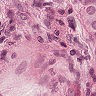
Metastatic tissue present: yes